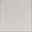
Piece: xx